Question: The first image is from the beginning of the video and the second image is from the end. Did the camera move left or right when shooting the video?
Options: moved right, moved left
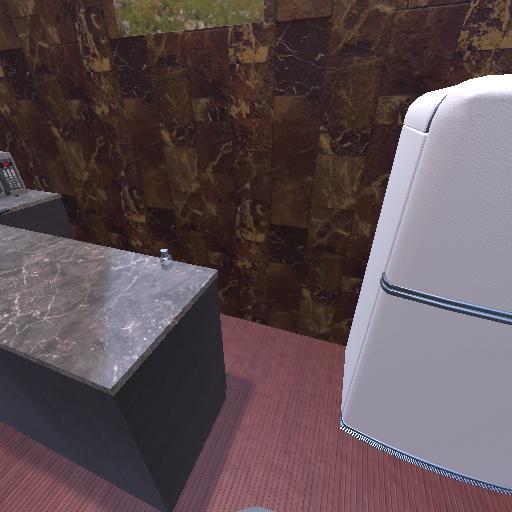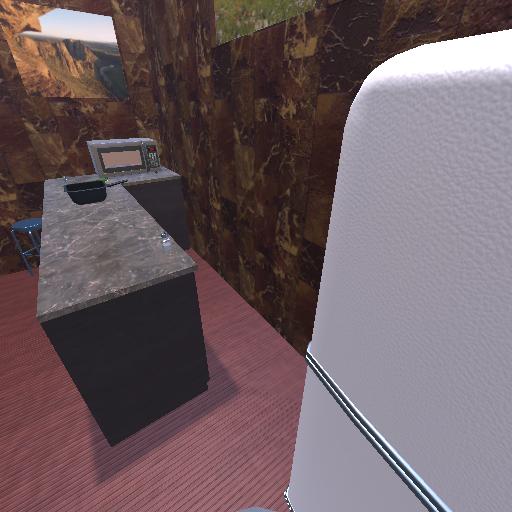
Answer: moved right